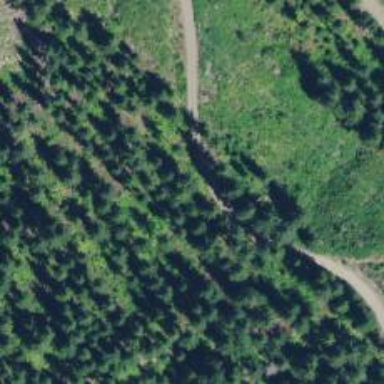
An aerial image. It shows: Track road used for backcountry skiing.